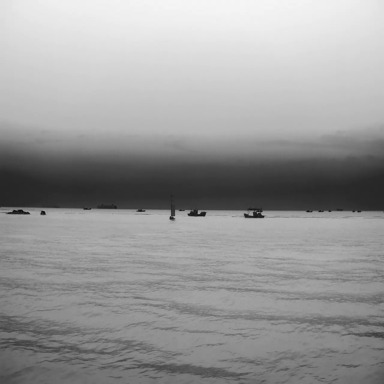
There are 12 objects shown in the infrared image, including ten bulk_carriers, a sailboat, and a fishing_boat.